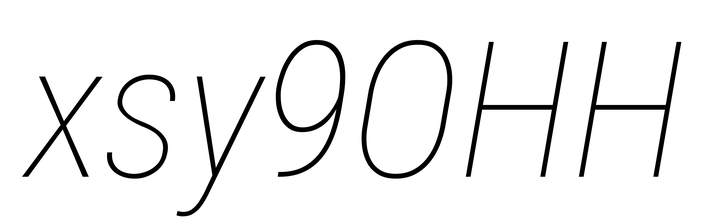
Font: Roboto-Italic_Condensed_Thin_Italic